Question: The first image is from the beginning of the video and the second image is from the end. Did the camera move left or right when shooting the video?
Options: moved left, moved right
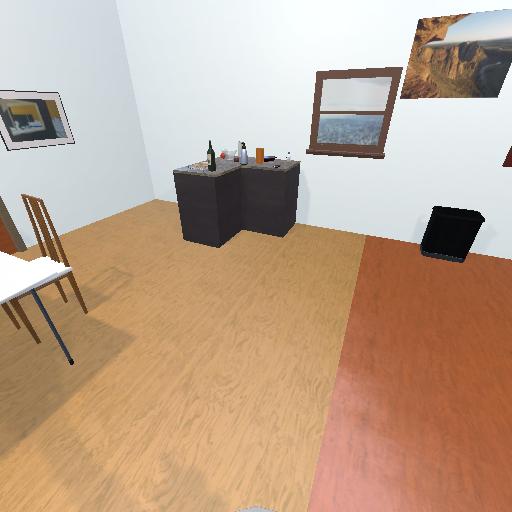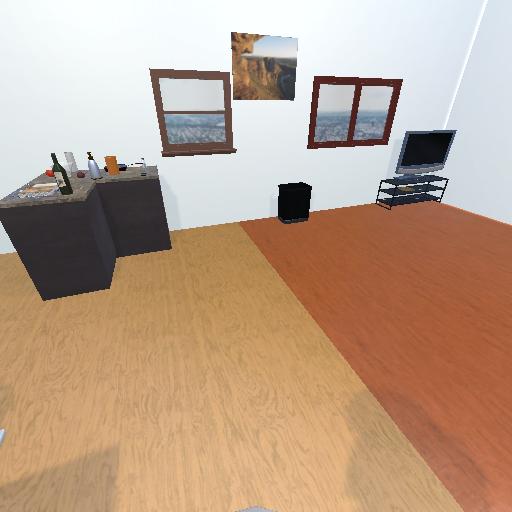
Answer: moved left